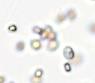
Label: Phaeocystis